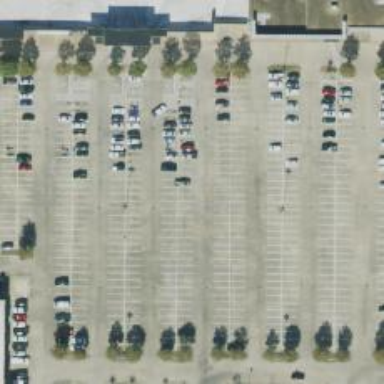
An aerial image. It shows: Parking space is available.